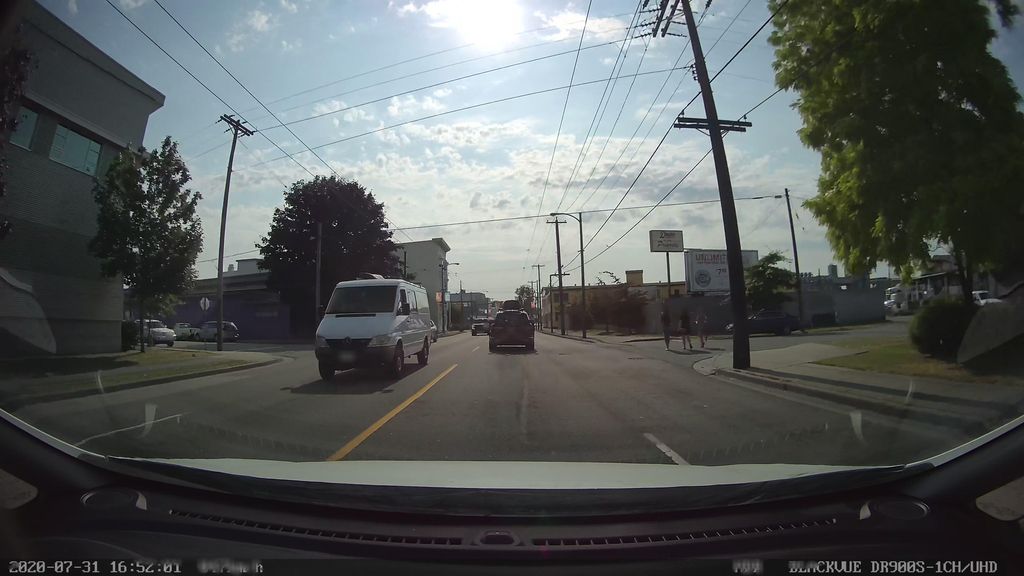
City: vancouver